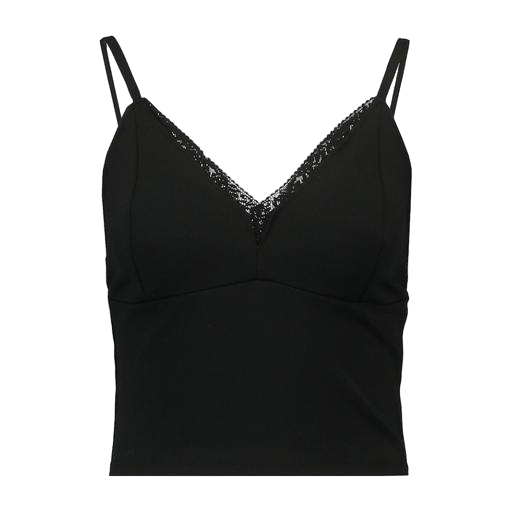
black curve cami rib lace, bralette top, black dentelle lace-detail camisole, white background